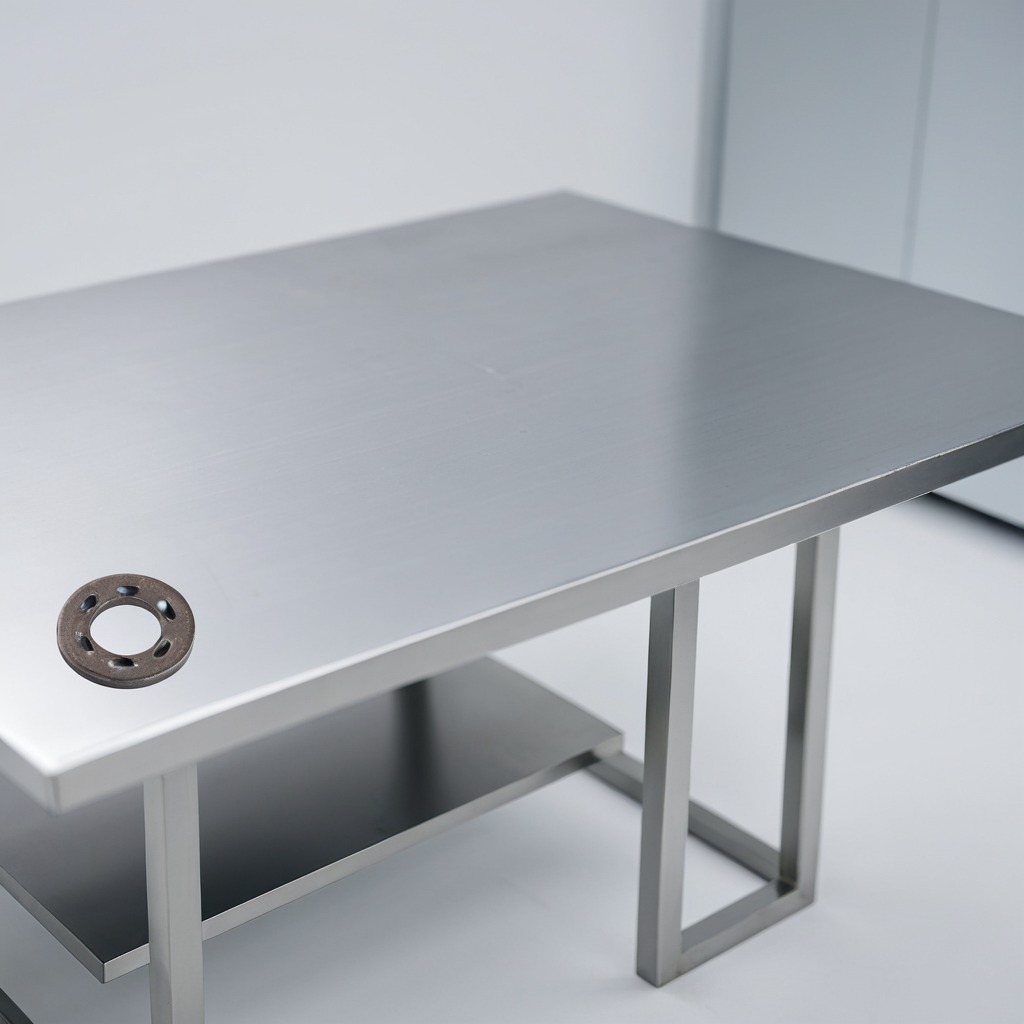
A flat metal washer is lying on a stainless steel table in a high-end prototyping lab.